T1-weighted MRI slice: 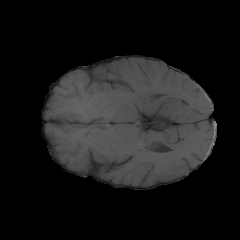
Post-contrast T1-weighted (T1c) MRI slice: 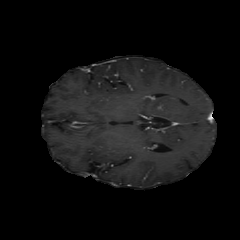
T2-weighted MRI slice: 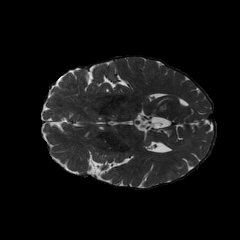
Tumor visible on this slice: yes